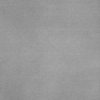
Label: dusty